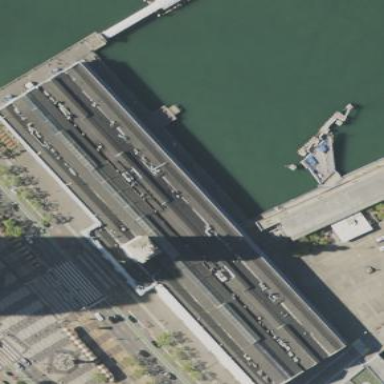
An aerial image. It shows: Historical landmark attraction that is ferry terminal. It is station for public transport and located within mall building.